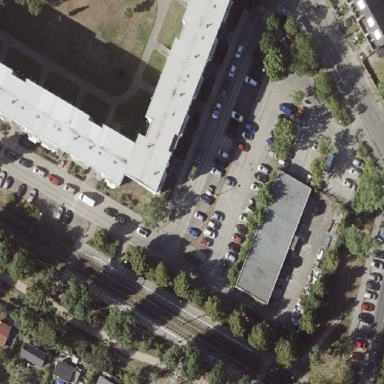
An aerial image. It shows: Commercial area.